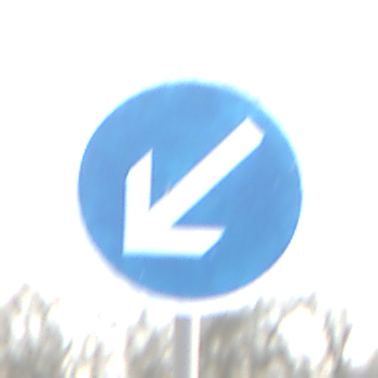
Verkehrszeichen: VorgeschriebeneVorbeifahrtLinks
Umgebung: Outdoor, Nature
Tageszeit: MorningAfternoon
Wetter: PartlyCloudy
Licht: Natural
Jahreszeit: Autumn
Kontrast: LowContrast